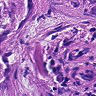
Metastatic tissue present: yes